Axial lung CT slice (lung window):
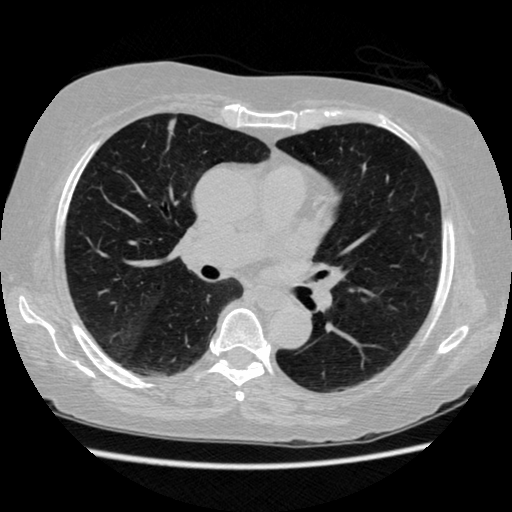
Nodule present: no